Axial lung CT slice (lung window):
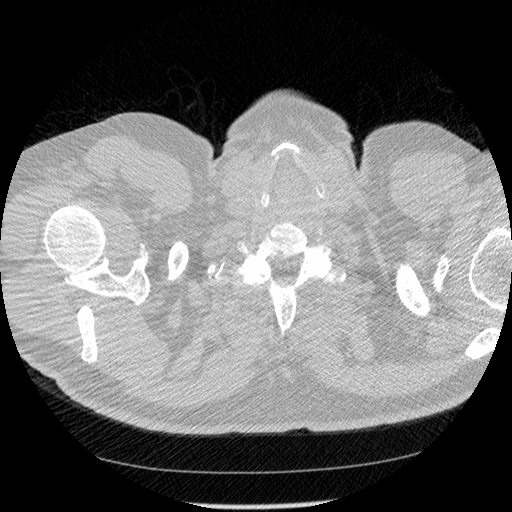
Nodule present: no